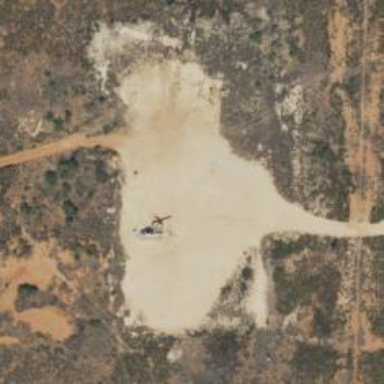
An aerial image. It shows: Petroleum well.